Question: I have based a settings dialog on the Qt config dialog example found here:
<URL>
I would like the 'QListWidget' to fill the left of the window (except for the button bar at the bottom) regardless of the vertical size of the window. In Delphi there was a simple property to set. I can't find a similar thing in Qt.
Is this possible? If so, how?
--- edit ---
The example I linked to has the same behaviour. My code is virtually a copy of that example.
Here is a screen shot showing the problem:

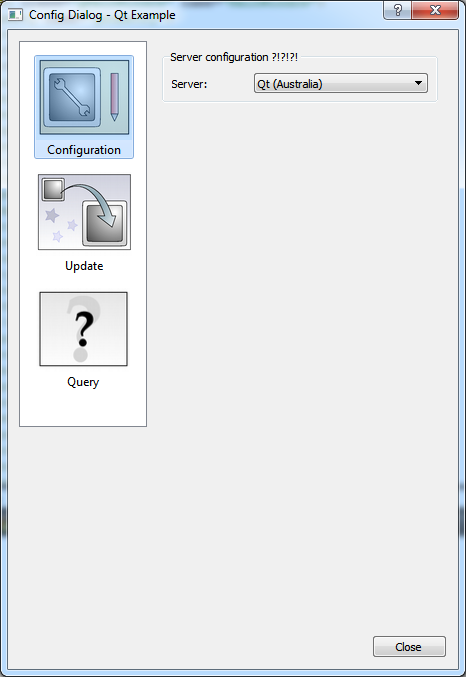
Answer: This can be fixed by removing 'mainLayout->addStretch(1);' from <URL>. This line adds empty space that stretches instead of other content when extra space is available.